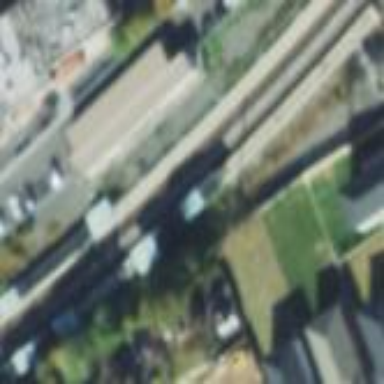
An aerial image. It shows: Platform for public transport at railway station.